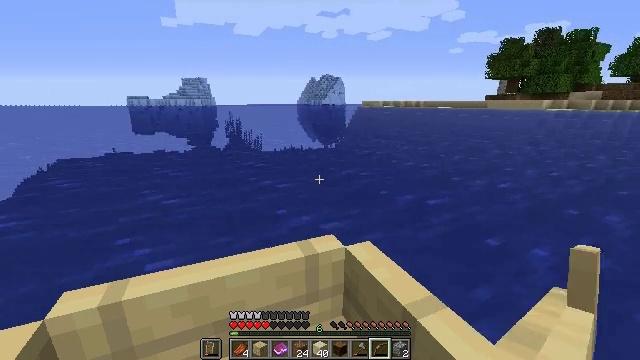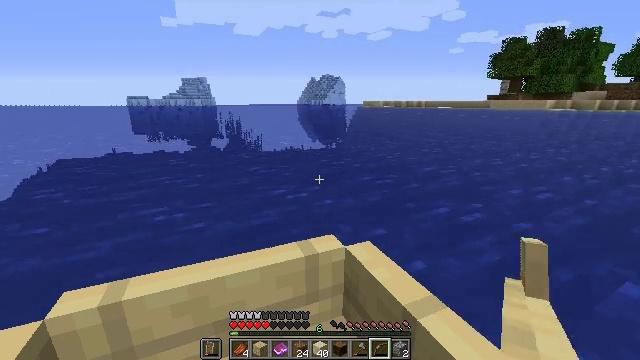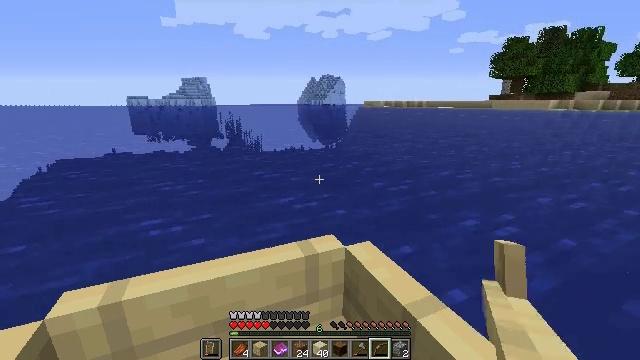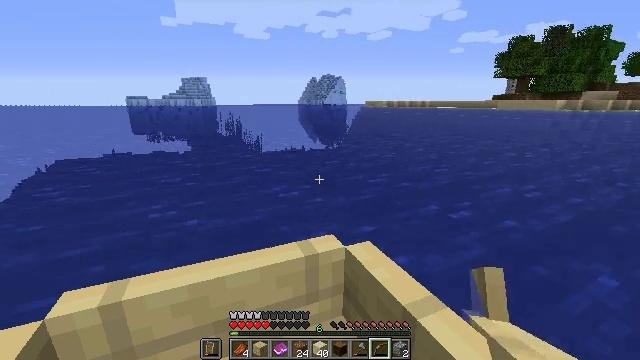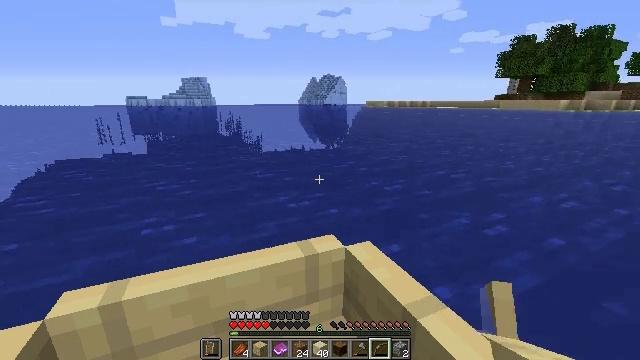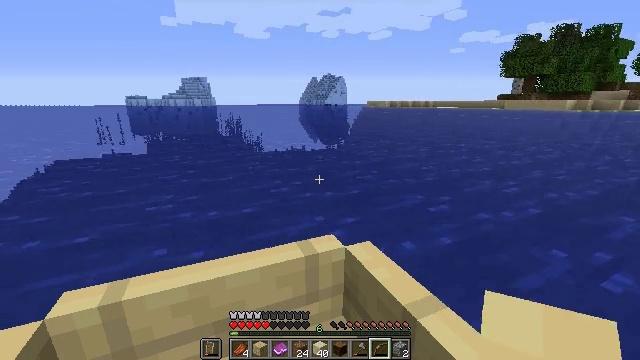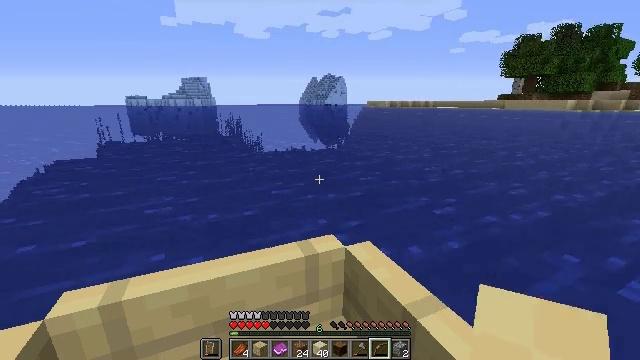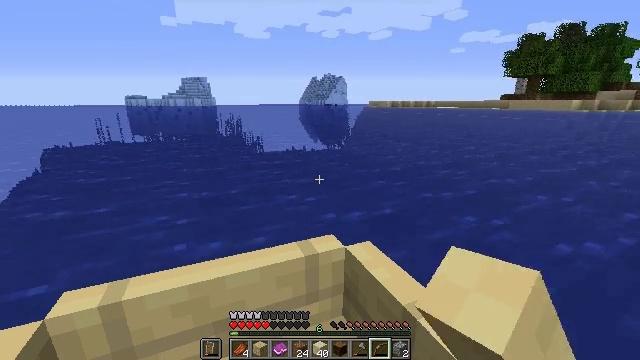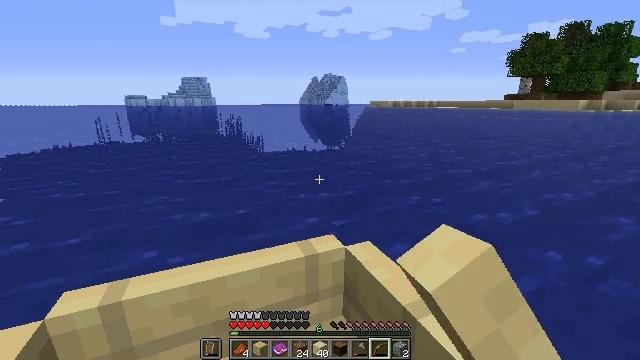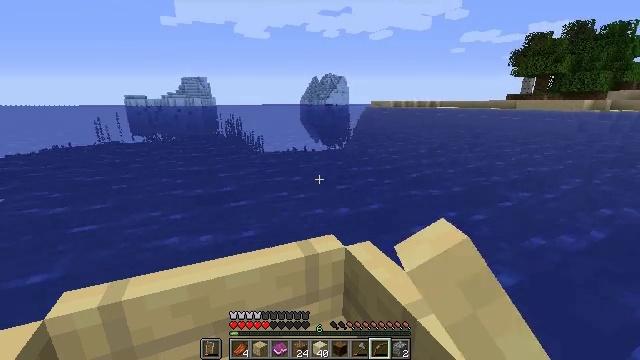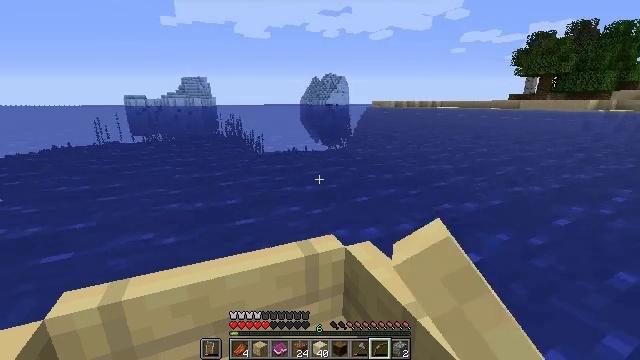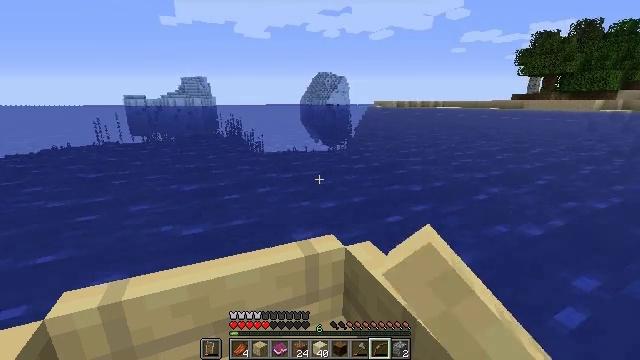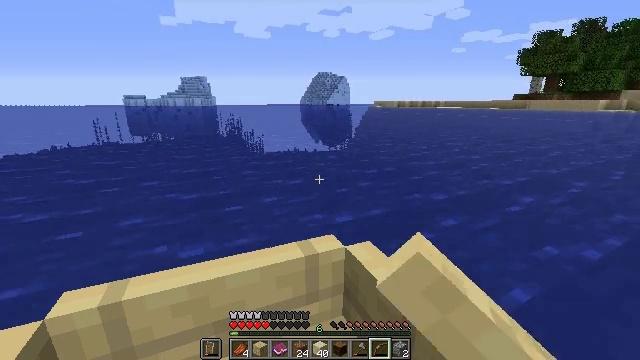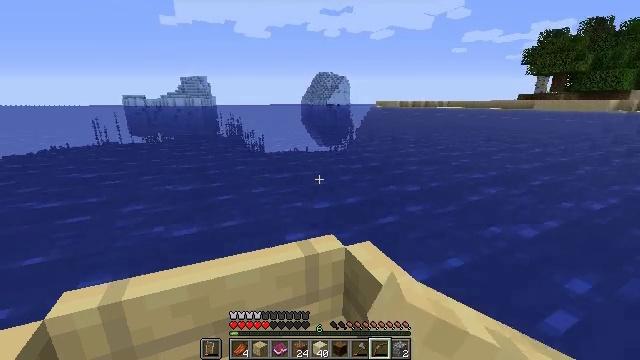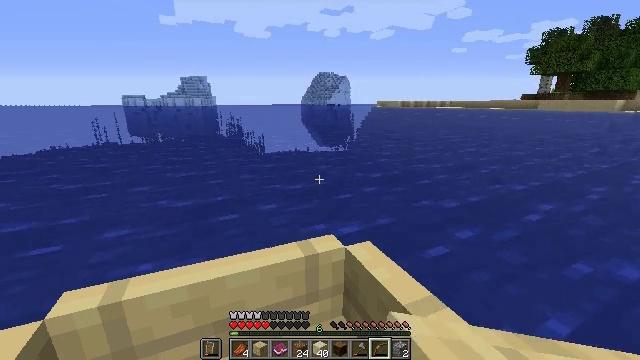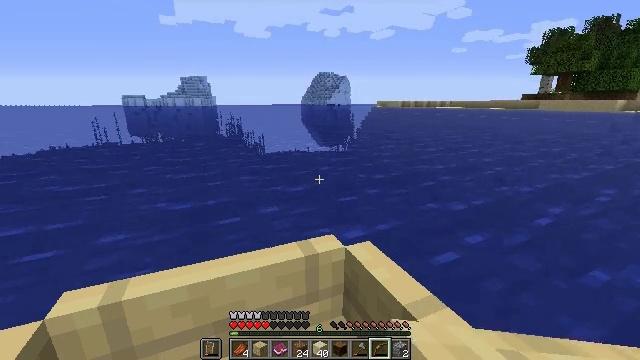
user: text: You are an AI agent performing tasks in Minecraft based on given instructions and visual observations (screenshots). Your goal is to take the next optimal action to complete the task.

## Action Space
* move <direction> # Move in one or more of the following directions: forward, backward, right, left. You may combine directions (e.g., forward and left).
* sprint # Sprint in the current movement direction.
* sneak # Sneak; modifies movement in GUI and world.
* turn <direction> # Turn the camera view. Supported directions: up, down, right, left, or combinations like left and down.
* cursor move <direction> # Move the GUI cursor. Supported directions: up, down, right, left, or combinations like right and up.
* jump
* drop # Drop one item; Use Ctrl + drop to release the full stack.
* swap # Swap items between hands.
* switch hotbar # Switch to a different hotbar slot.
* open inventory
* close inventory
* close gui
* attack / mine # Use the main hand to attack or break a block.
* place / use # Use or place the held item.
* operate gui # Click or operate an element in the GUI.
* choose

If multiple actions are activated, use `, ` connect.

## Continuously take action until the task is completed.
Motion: motion action
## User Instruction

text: Collect packed ice using a pickaxe.
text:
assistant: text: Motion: move forward
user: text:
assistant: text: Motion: move forward
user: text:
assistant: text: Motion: move forward
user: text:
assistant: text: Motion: move forward
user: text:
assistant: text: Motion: move forward
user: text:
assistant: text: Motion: move forward
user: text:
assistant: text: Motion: move forward
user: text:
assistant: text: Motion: move forward
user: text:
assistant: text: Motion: move forward
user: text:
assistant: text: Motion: move forward
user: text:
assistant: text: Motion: move forward
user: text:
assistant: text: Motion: move forward
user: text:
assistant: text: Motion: move forward
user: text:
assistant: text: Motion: move forward
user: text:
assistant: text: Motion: move forward
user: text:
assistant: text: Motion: move forward
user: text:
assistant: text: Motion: move forward
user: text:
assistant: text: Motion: move forward
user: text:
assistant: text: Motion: move forward
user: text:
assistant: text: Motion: move forward
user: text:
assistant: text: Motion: move forward
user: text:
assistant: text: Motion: move forward
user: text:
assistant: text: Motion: move forward
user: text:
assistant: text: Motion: move forward
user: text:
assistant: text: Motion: move forward
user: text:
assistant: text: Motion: move forward
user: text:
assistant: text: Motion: move forward
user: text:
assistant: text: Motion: move forward
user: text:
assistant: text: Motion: move forward
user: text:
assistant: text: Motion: move forward